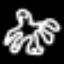
Label: octagon